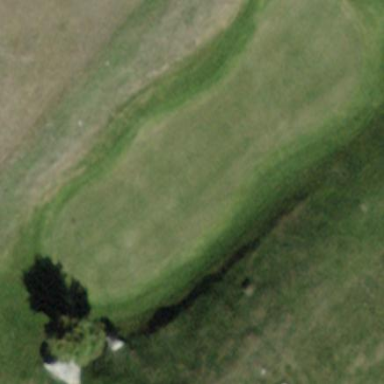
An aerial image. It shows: Green golf area with grass land use.